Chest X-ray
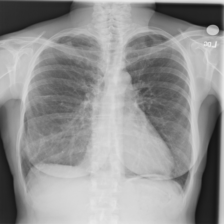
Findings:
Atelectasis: negative
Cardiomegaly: negative
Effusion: negative
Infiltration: negative
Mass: negative
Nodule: negative
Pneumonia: negative
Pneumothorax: negative
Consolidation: negative
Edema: negative
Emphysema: negative
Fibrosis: negative
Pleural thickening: negative
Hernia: negative